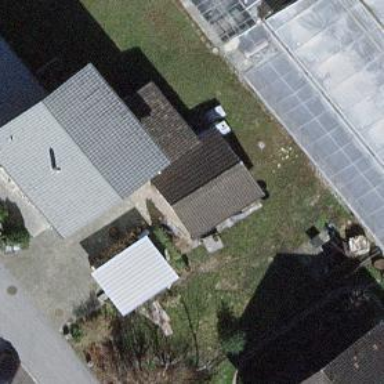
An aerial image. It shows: Shed.